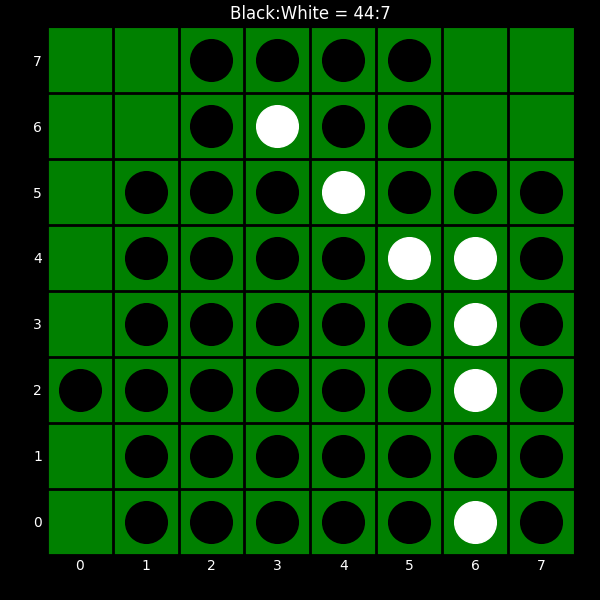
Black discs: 44
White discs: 7